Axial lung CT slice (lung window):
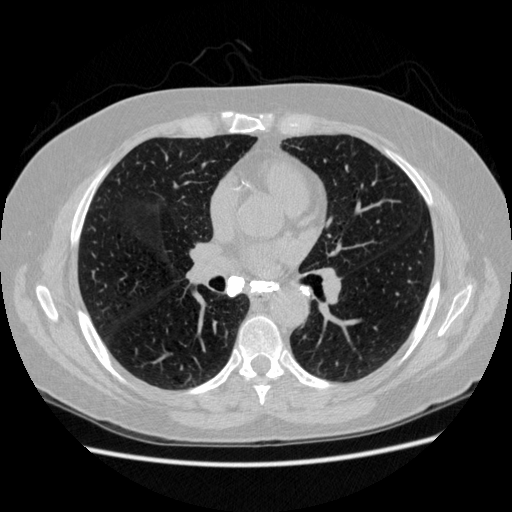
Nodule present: no